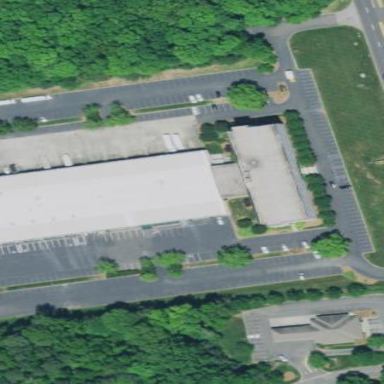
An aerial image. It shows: Office building.